Field crop: tomato
Growth stage: 2
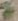
Species: solanum